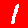
Digit: 1